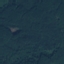
Land use / land cover: Forest